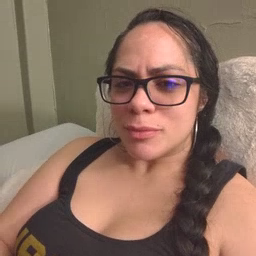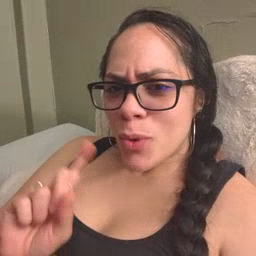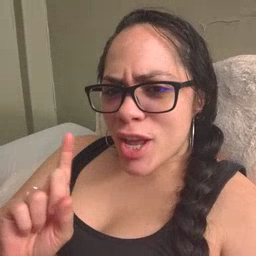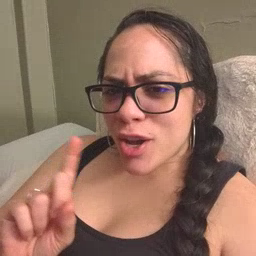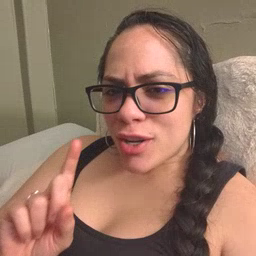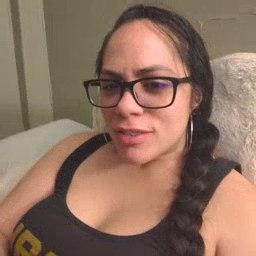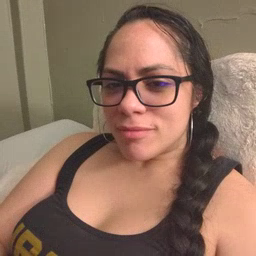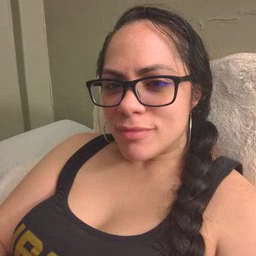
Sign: where